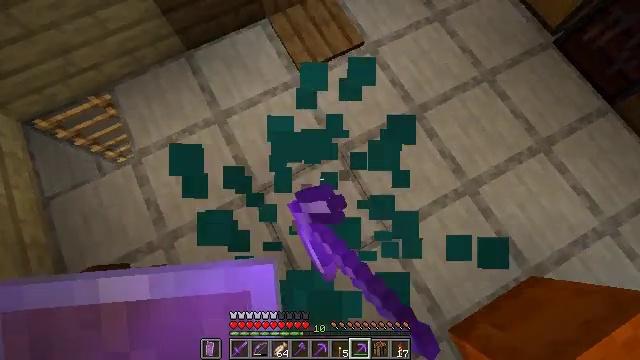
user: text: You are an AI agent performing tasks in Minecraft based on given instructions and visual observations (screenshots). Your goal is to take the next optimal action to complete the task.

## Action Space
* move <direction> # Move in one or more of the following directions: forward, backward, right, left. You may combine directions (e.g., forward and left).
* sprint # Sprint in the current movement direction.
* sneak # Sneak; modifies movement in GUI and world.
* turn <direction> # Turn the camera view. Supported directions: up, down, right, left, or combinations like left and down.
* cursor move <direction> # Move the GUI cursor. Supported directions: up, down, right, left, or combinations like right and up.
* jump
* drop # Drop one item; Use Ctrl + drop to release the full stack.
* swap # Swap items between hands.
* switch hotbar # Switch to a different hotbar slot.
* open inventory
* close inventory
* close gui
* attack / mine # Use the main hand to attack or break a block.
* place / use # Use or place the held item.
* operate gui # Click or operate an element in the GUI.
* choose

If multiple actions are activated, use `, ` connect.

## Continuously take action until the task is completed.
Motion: motion action
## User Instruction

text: mine block cyan shulker box
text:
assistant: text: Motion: no_op